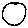
Label: circle